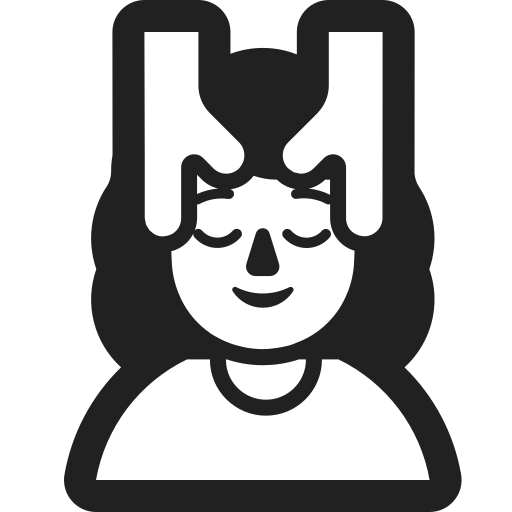
woman getting massage high contrast default